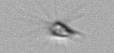
Label: Calciopappus